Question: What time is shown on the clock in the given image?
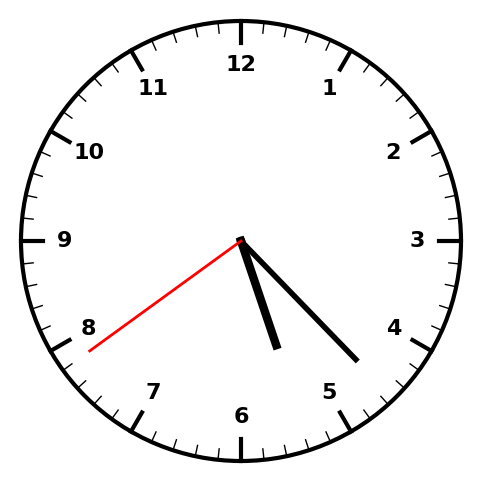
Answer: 05:22:39